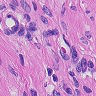
Metastatic tissue present: no